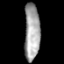
Tissue: prostate
Cell type: Fibroblasts
Senescence score: 0.7783
Nuclear area (px): 871
Mean DAPI intensity: 162.253